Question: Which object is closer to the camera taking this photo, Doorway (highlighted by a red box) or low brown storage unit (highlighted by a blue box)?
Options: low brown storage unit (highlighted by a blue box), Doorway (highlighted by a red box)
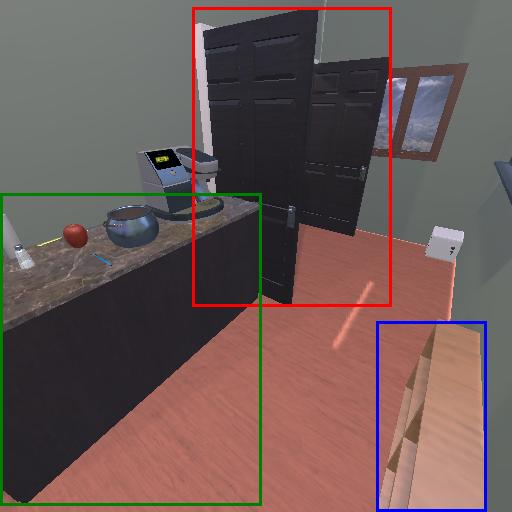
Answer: low brown storage unit (highlighted by a blue box)